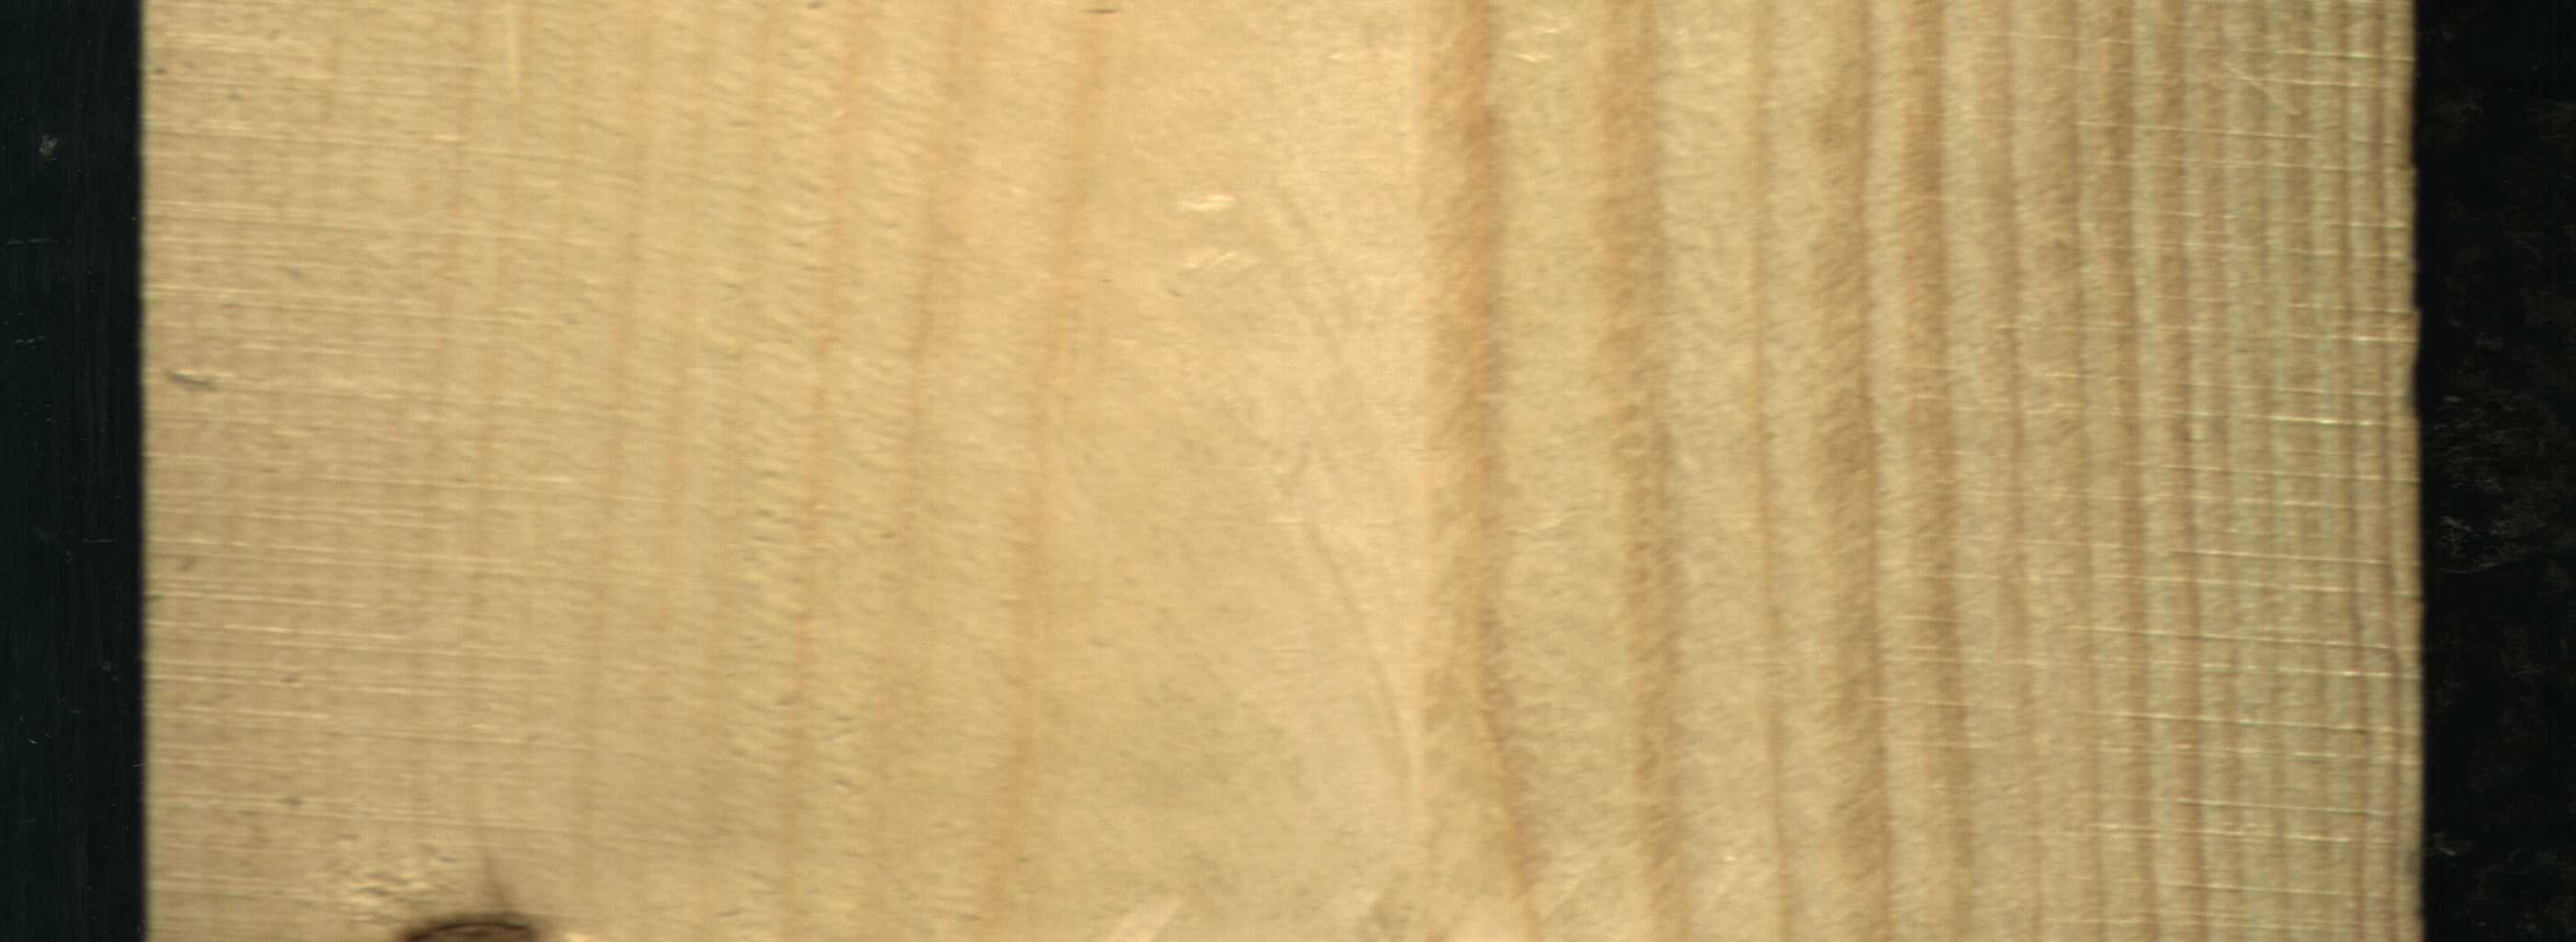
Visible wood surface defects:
Live_Knot